Field crop: maize
Growth stage: 1
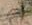
Species: salsola